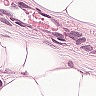
Metastatic tissue present: yes